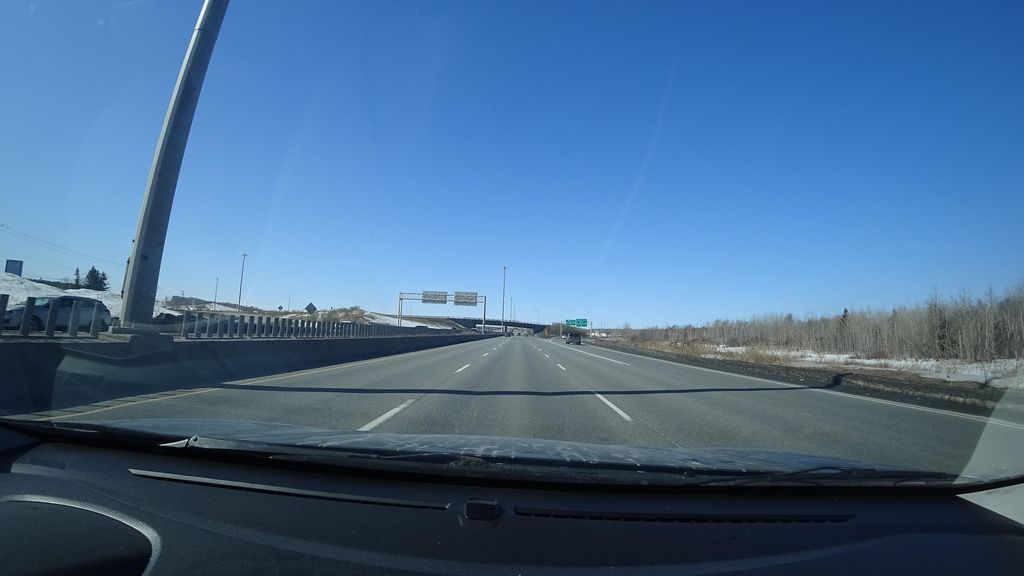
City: quebec_city